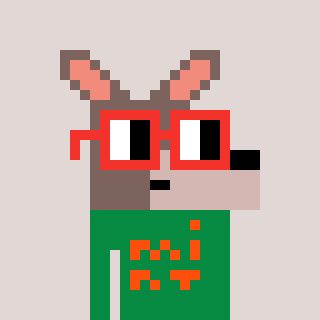
a pixel art character with square red glasses, a kangaroo-shaped head and a green-colored body on a warm background